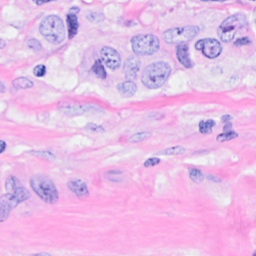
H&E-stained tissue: Breast